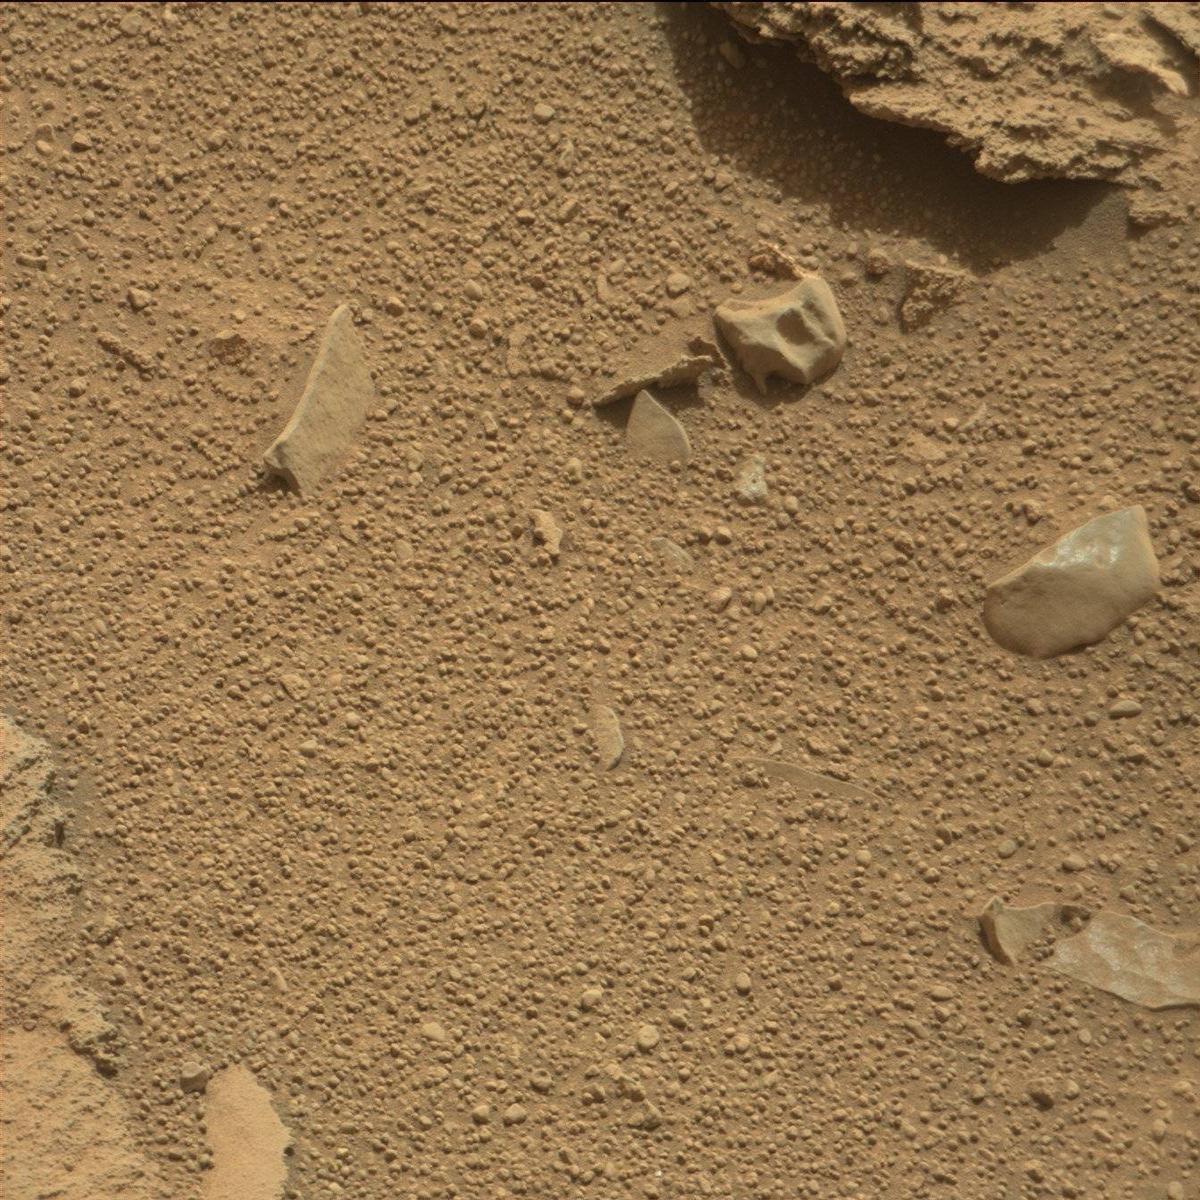
Terrain classes present: Bedrock, Rock, Sand / Soil